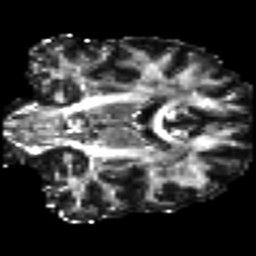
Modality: FA
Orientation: coronal
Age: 43
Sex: male
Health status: ill
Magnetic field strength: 3 T
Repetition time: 8.4 s
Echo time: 0.0926 s